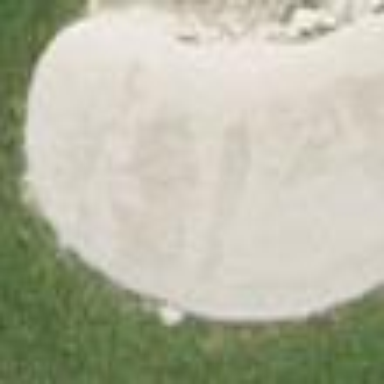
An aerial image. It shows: Golf bunker.